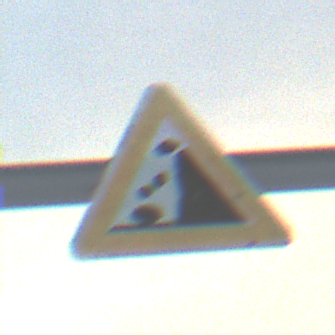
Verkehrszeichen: SteinschlagRechts
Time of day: SunriseSunset
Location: Outdoor (Nature)
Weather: PartlyCloudy
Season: NotSpecified
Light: Natural